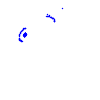
Particle: kaon